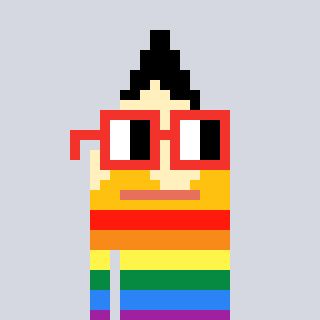
a pixel art character with square red glasses, a pencil-shaped head and a darkbrown-colored body on a cool background